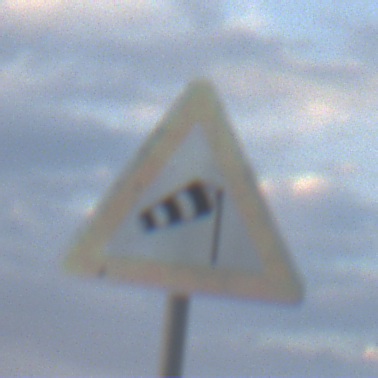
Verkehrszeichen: SeitenwindVonRechts
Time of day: SunriseSunset
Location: Outdoor (Nature)
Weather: PartlyCloudy
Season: NotSpecified
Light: Natural